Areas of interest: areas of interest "Ningbao Shopping & Gourmet Center"
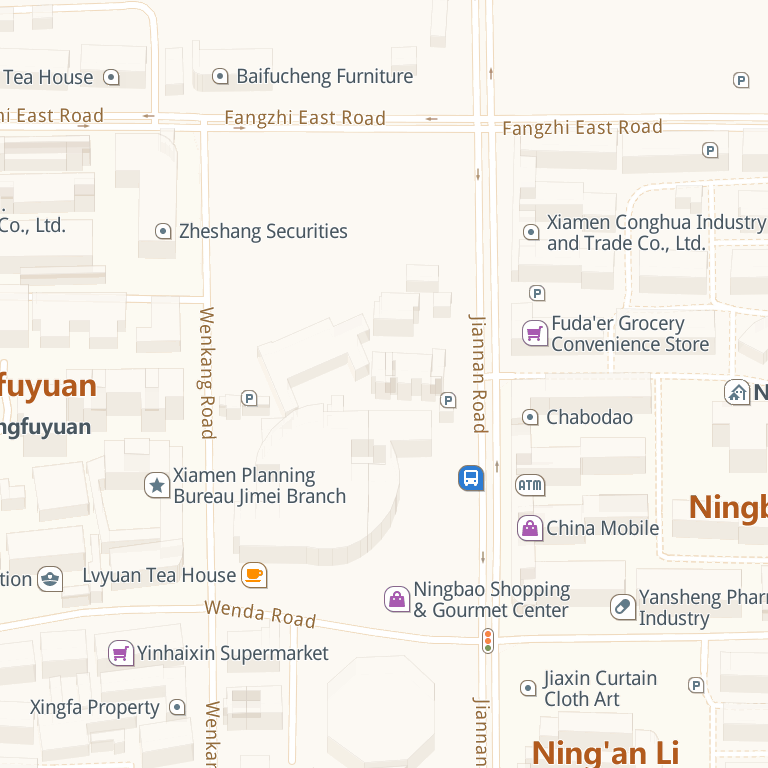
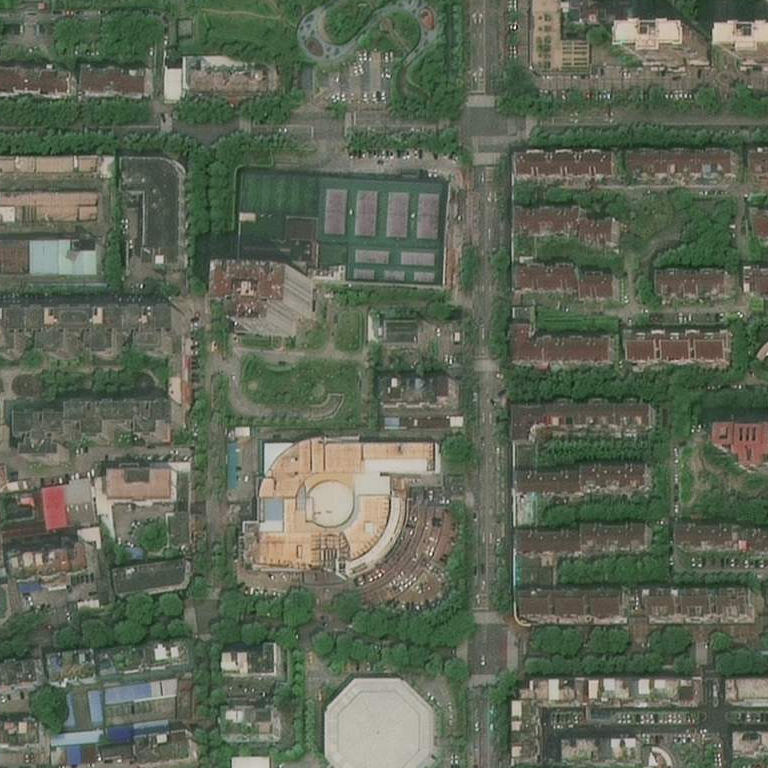